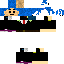
A male human skin with dark skin, wearing blue long hair dressed in a blue suit and black pants, featuring a closed mouth.